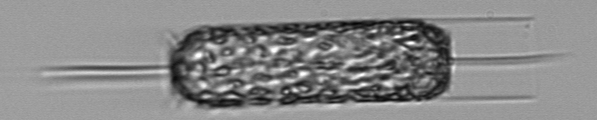
Label: Ditylum_brightwellii